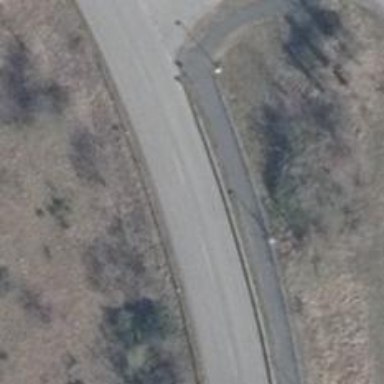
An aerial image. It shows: Asphalt road classified as tertiary.